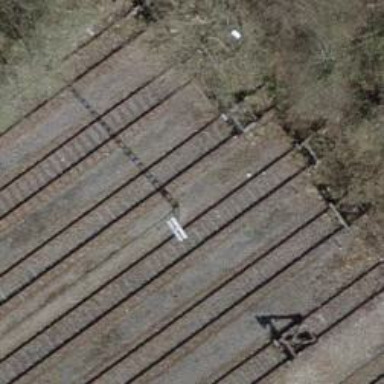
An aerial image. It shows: Single track railway siding.